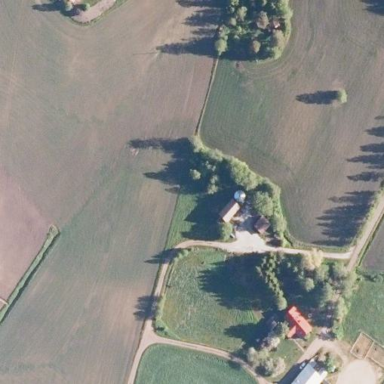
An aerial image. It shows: Farmyard area.